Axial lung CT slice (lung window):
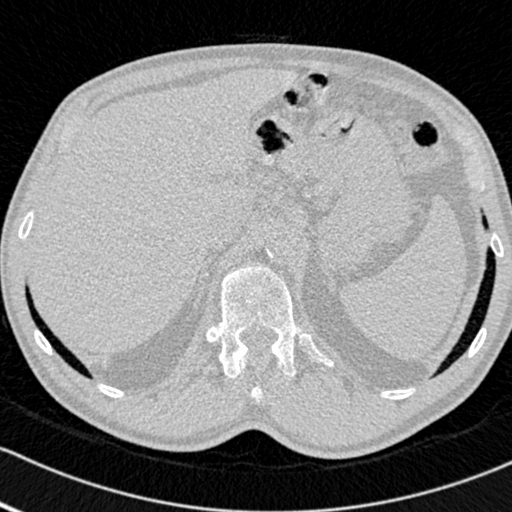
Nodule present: no